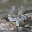
Label: 4